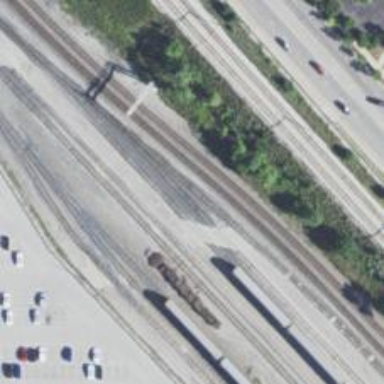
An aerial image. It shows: Railway yard in service.